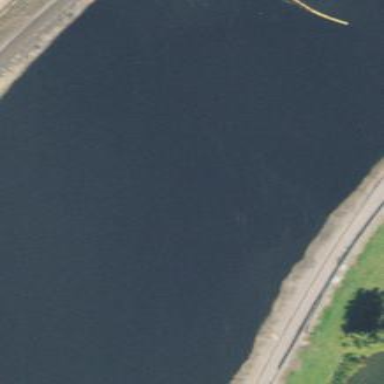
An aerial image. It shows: Beautiful lake surrounded by nature.